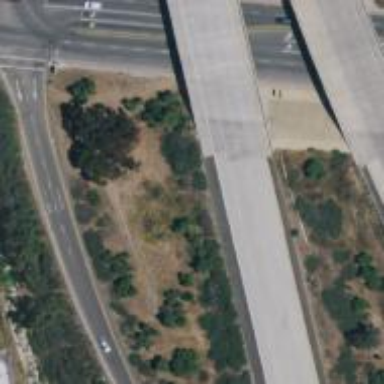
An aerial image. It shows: Motorway bridge.